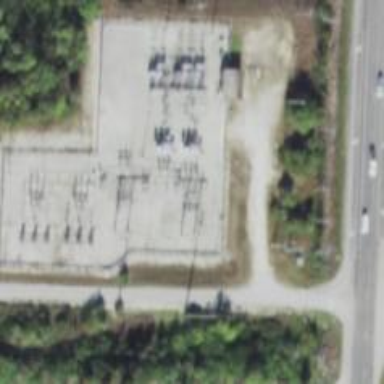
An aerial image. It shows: Switch used for power control.